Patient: sex M, age 57
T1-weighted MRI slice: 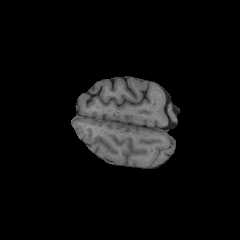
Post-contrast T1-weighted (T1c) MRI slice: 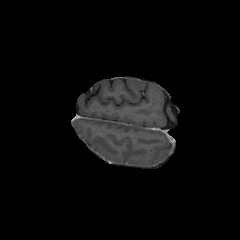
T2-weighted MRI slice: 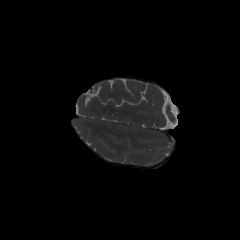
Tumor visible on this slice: no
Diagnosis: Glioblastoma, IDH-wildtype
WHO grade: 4